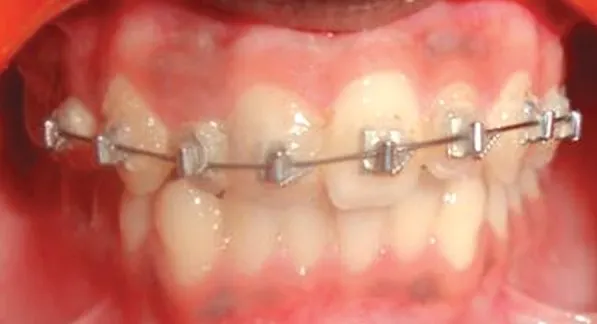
Correction of cross bite.
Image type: medical_photograph (oral_photograph)